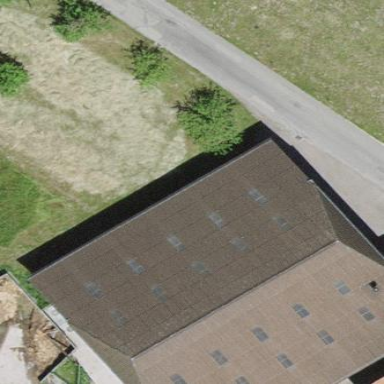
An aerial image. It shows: Farm auxiliary building.